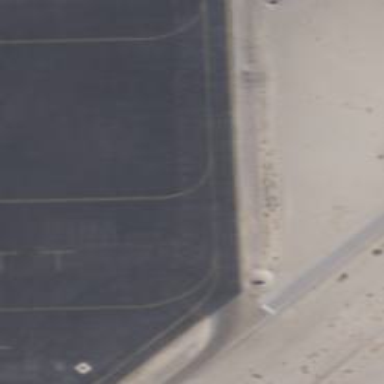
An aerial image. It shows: Image of taxiway at airport.